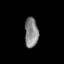
Tissue: skin
Cell type: T cells
Senescence score: 0.2245
Nuclear area (px): 396
Mean DAPI intensity: 134.035